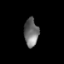
Tissue: skin
Cell type: Epithelial cells
Senescence score: 0.2622
Nuclear area (px): 383
Mean DAPI intensity: 113.721